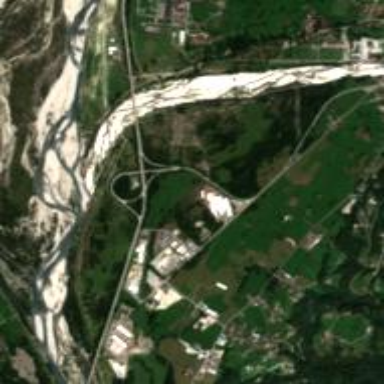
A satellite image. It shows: Motorway junction.